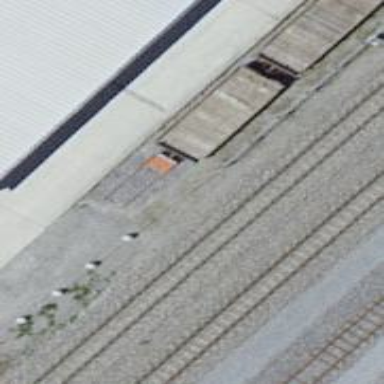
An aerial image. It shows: Railway buffer stop.